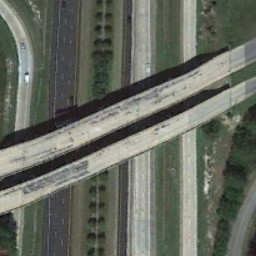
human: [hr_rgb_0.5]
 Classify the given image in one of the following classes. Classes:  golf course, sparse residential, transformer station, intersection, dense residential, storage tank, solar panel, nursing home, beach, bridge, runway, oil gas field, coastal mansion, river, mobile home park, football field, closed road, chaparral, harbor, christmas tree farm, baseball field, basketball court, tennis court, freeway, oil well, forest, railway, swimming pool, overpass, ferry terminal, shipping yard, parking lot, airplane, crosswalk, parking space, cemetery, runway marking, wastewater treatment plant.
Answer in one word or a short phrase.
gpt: overpass